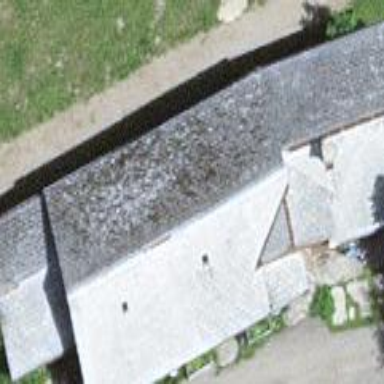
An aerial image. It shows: Cowshed building.